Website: apple
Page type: billing-address
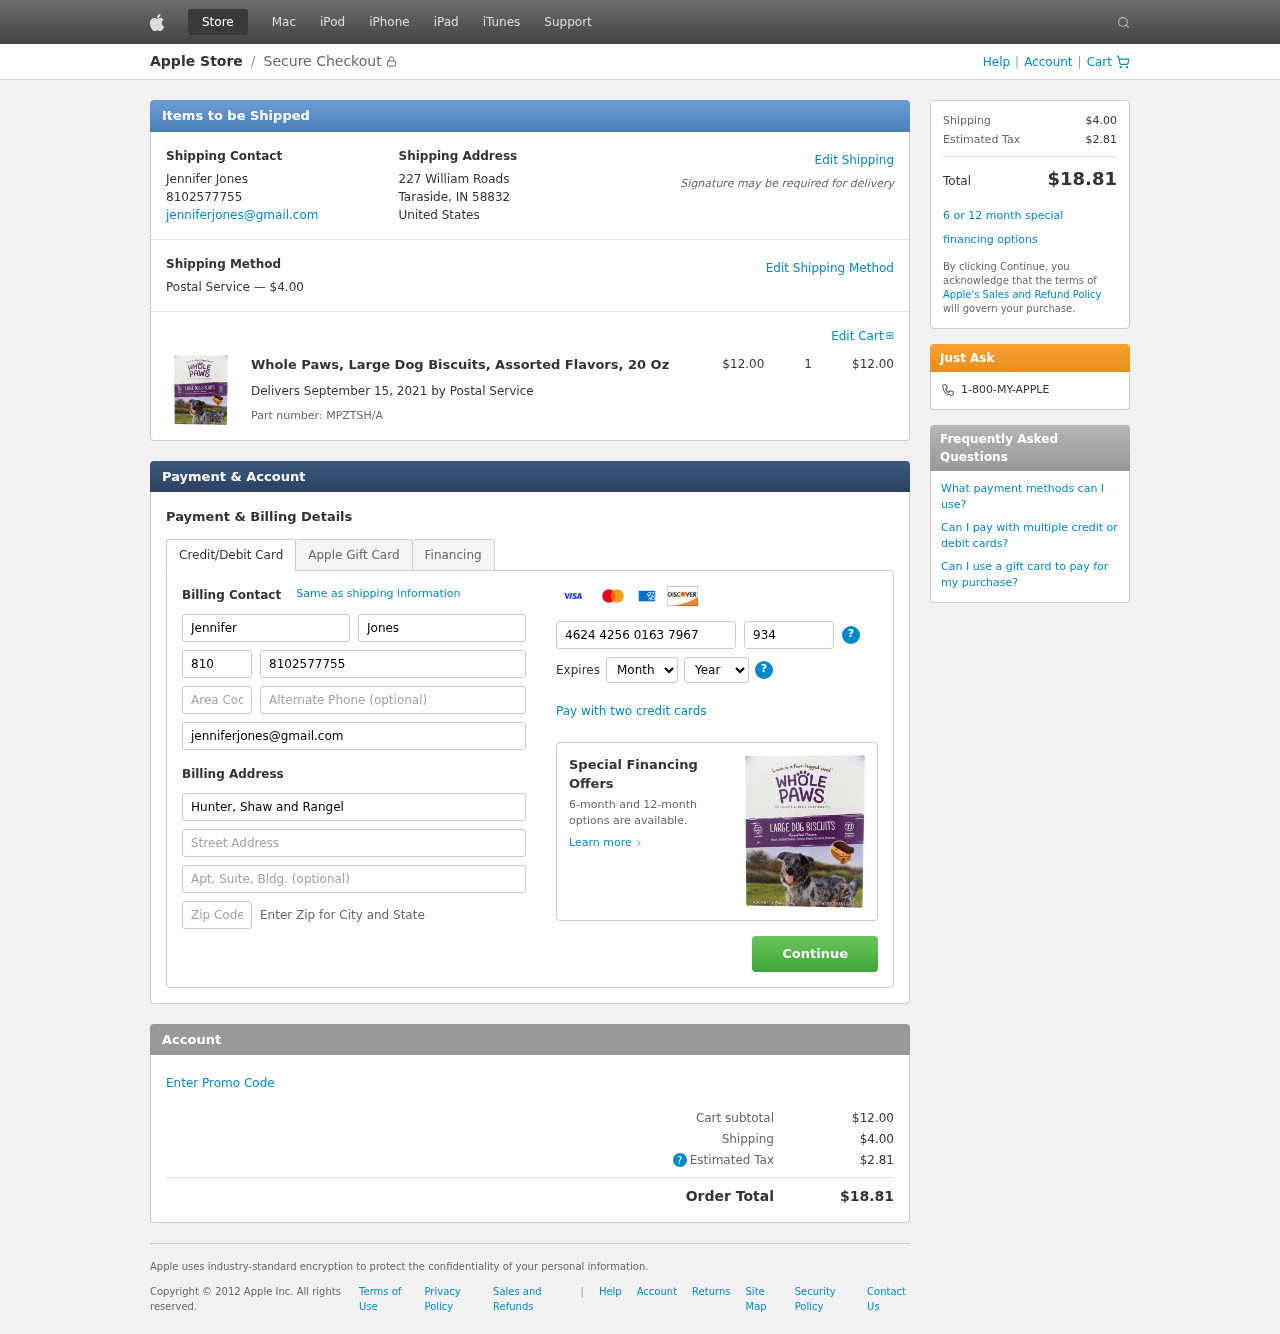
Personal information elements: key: PII_CARD_CVV
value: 934
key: PII_CARD_EXPIRY_MONTH
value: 07
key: PII_CARD_EXPIRY_YEAR
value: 26
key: PII_CARD_NUMBER
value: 4624 4256 0163 7967
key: PII_CITY_STATE_ZIP
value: Taraside, IN 58832
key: PII_COMPANY
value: Hunter, Shaw and Rangel
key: PII_COUNTRY
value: United States
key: PII_EMAIL
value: jenniferjones@gmail.com
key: PII_FIRSTNAME
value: Jennifer
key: PII_FULLNAME
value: Jennifer Jones
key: PII_LASTNAME
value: Jones
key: PII_PHONE
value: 8102577755
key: PII_PHONE_AREA
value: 810
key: PII_STREET
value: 227 William Roads
Product elements: key: PRODUCT1_NAME
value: Whole Paws, Large Dog Biscuits, Assorted Flavors, 20 Oz
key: PRODUCT1_PRICE
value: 12
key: PRODUCT1_QUANTITY
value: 1
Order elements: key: ORDER_SHIPPING_COST
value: $4.00
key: ORDER_SUBTOTAL
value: $12.00
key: ORDER_DELIVERY_DATE
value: September 15, 2021
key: ORDER_PART_NUMBER
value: MPZTSH/A
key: ORDER_TAX
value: $2.81
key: ORDER_TOTAL
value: $18.81